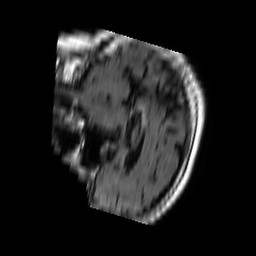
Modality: FLAIR
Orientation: sagittal
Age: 82
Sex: female
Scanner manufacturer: philips
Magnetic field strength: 1.5 T
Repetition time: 6 s
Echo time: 0.12 s